Aerial crown-view tile of a tropical tree (Barro Colorado Island, Panama), acquired 20250217:
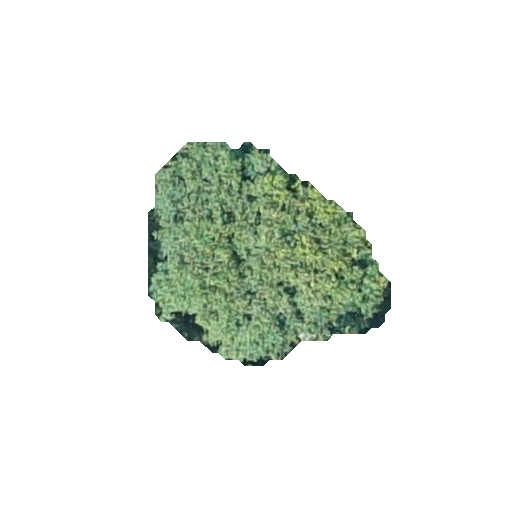
Species: Inga marginata
GBIF accepted scientific name: Inga marginata
Crown area: 57.106 m²